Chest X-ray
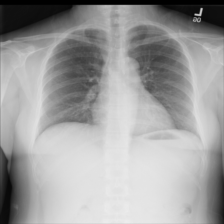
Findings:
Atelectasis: negative
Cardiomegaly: negative
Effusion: negative
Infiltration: negative
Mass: negative
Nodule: negative
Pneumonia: negative
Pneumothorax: negative
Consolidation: negative
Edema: negative
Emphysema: negative
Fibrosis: negative
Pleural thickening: negative
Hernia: negative